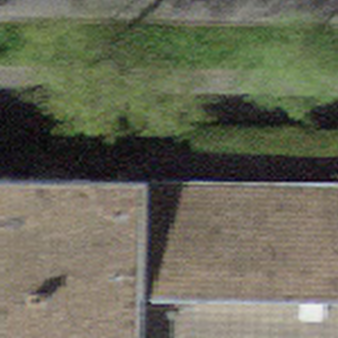
Label: other